Question: I need to run a script at 2 pm on the end of every month. The reason i set 2 pm is i've a timezone of asia/calcutta and it differs 10 hrs and 30 min. from the server time.
I've set 'date_default_timezone_set('Asia/Calcutta')' in my script, so for the current settings i can trigger 1st day of every month as per my timezone.
But the issue is, i'm using webmin and there is no settings to run end of every month and only date from 1 - 31 listed. Here i attached the screenshot.

How can i run the script on end of the every month at 2pm?
Any help greatly appreciated, Thanks!.
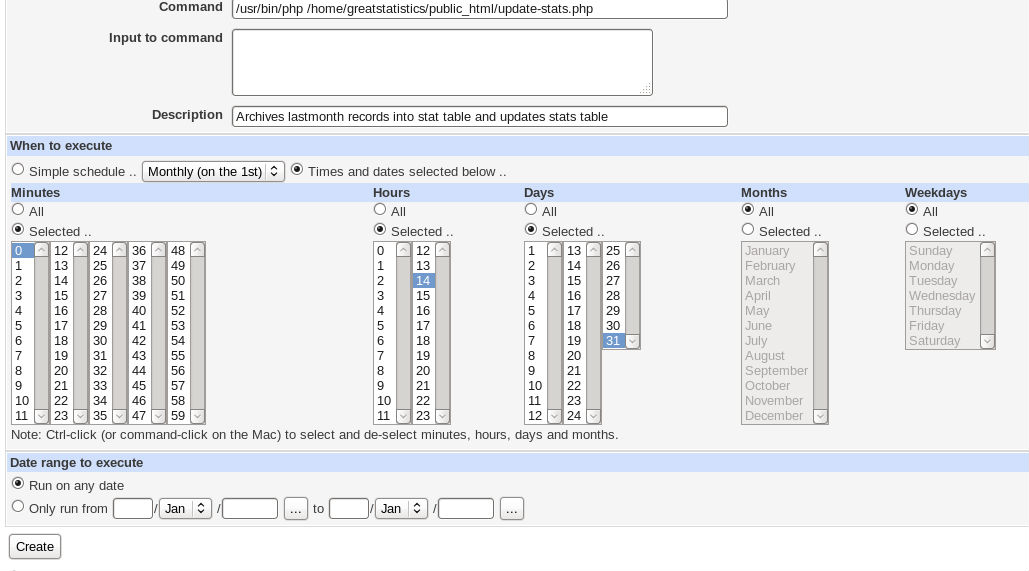
Answer: The simple way, but ugly
is set to run on every 28,29,30,31 days. Each time when script is launched compare current day with max days in current month using bash/oerl script